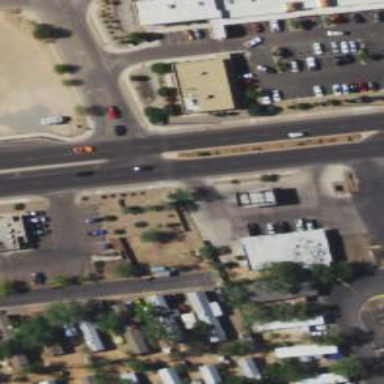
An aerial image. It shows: Convenience store with fuel amenities. It is part of retail landuse.